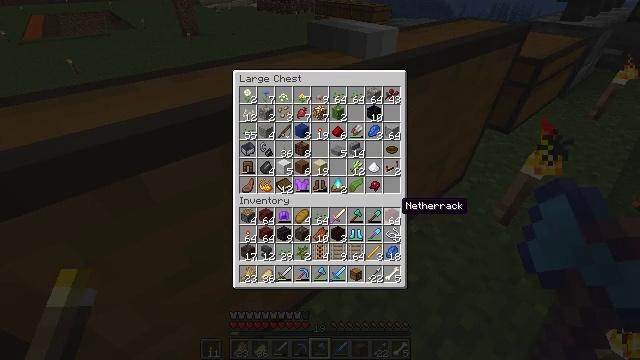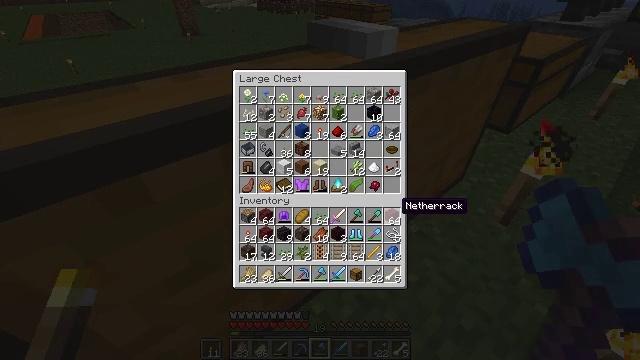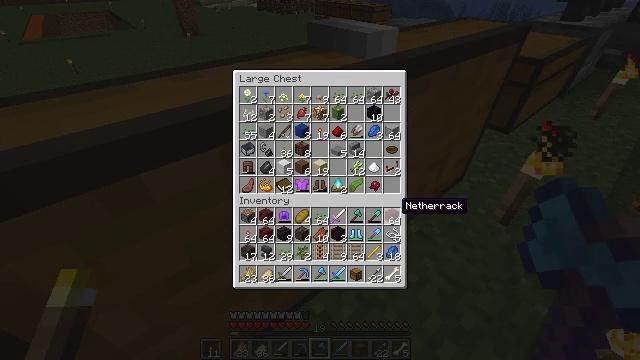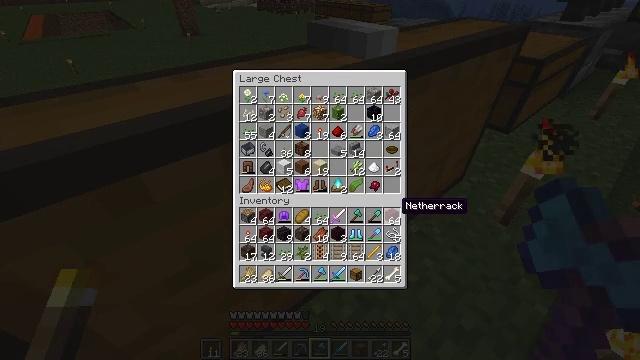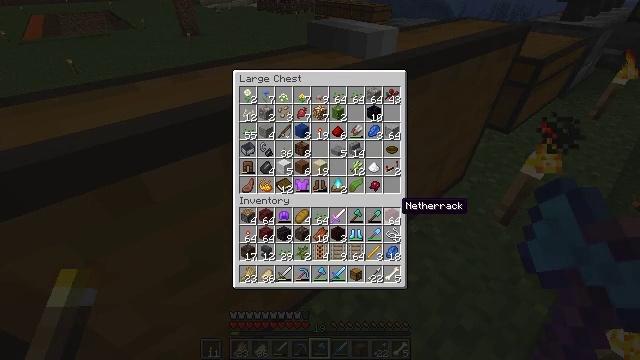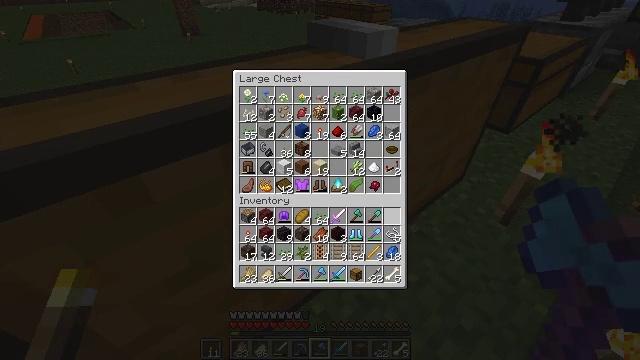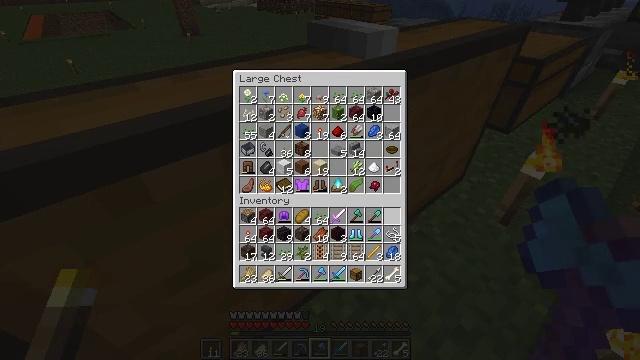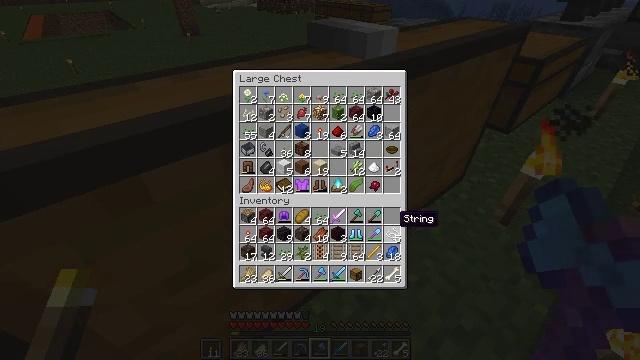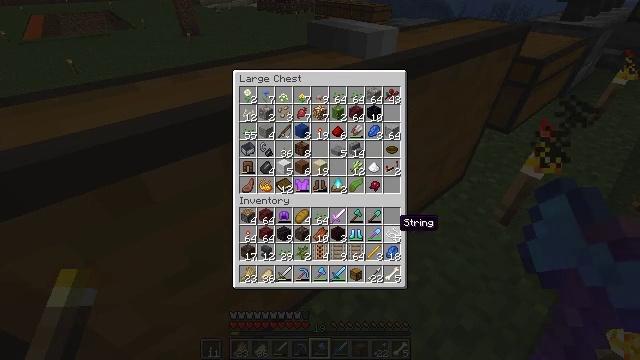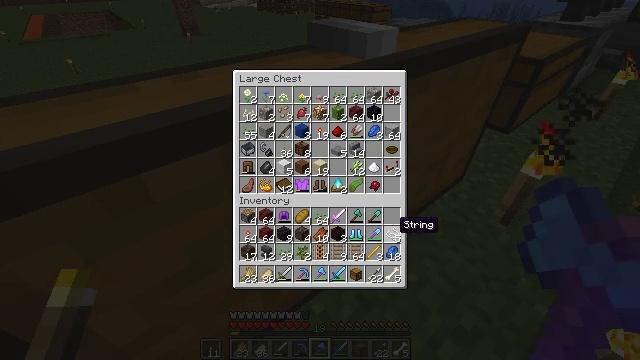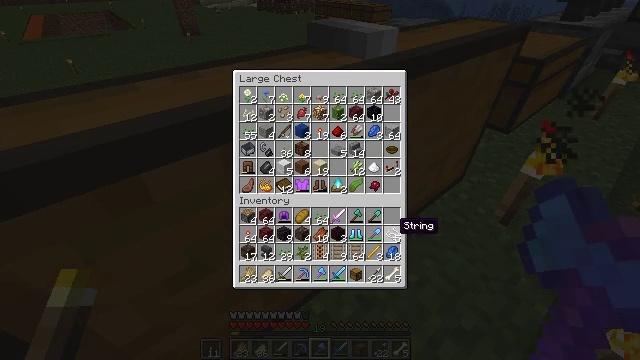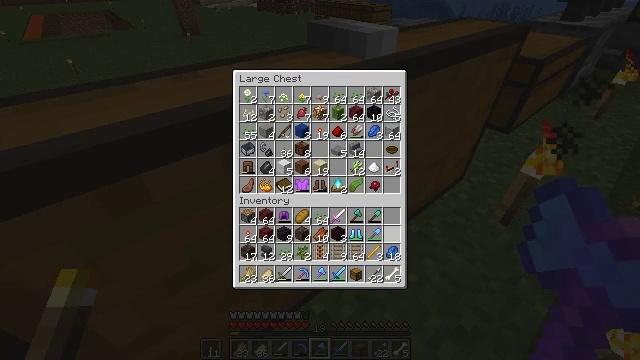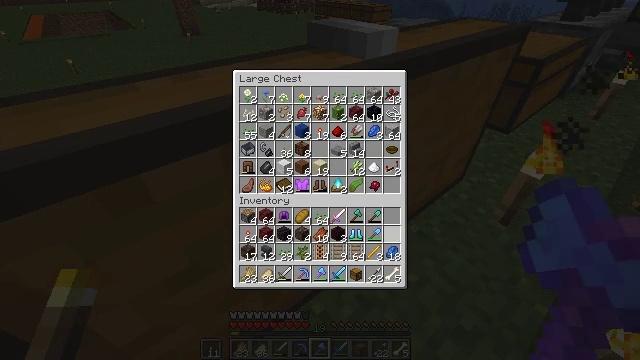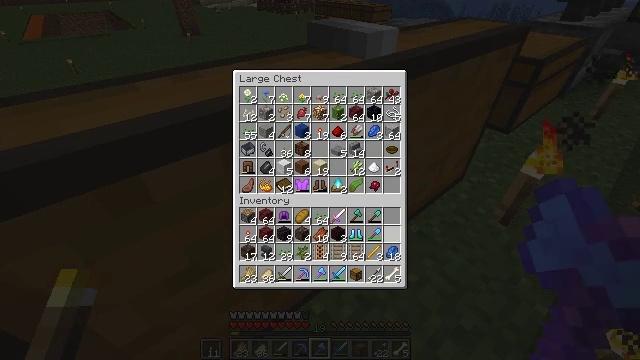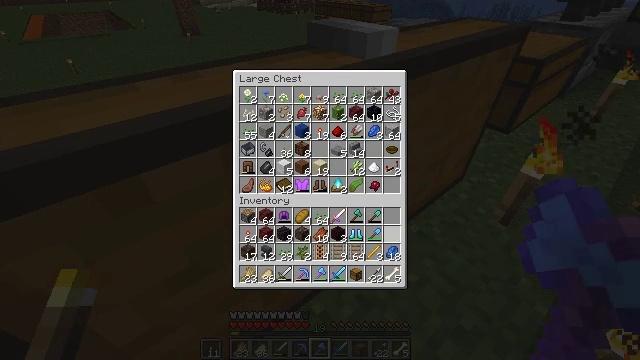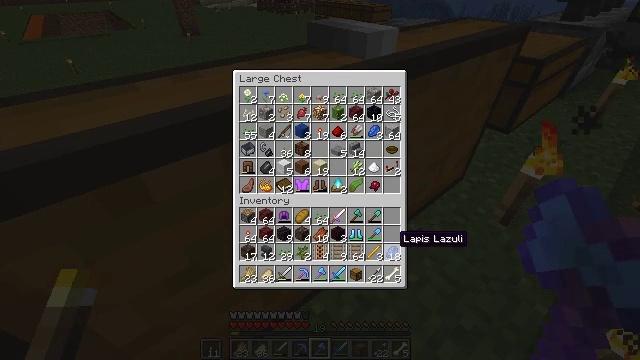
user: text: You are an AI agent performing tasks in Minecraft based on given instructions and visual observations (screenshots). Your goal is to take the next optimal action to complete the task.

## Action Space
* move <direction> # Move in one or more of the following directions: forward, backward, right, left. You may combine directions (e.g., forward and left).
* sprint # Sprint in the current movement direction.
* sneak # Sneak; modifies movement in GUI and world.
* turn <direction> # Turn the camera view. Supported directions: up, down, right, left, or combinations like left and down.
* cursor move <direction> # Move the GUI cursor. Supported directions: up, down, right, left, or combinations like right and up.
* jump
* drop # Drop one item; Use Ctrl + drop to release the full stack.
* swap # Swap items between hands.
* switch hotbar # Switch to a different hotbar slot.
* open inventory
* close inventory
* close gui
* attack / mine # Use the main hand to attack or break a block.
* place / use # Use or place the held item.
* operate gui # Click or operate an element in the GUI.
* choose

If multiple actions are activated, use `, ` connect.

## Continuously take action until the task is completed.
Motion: motion action
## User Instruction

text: Reclaim the chest into your inventory.
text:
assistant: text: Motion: sneak
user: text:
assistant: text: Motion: sneak
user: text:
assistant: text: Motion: sneak
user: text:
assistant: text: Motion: sneak
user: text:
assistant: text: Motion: sneak, operate gui
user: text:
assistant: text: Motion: sneak, operate gui
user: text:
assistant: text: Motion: sneak, cursor move down, operate gui
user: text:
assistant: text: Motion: sneak
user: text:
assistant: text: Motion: sneak
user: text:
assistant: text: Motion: sneak
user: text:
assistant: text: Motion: sneak, operate gui
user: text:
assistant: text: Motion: sneak, operate gui
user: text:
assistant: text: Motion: sneak, operate gui
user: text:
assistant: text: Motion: sneak
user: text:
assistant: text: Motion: sneak
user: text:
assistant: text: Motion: sneak
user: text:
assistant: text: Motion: sneak
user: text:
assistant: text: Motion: sneak
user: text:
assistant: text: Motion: sneak
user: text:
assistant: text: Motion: sneak
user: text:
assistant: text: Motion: sneak
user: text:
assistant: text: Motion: sneak
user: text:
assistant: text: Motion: sneak
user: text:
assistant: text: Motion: sneak, operate gui
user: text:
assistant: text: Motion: sneak, operate gui
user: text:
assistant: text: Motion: sneak, operate gui
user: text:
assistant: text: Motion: sneak
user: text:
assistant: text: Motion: sneak
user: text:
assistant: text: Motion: sneak
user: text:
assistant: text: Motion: sneak